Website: slack
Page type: newsletter-management
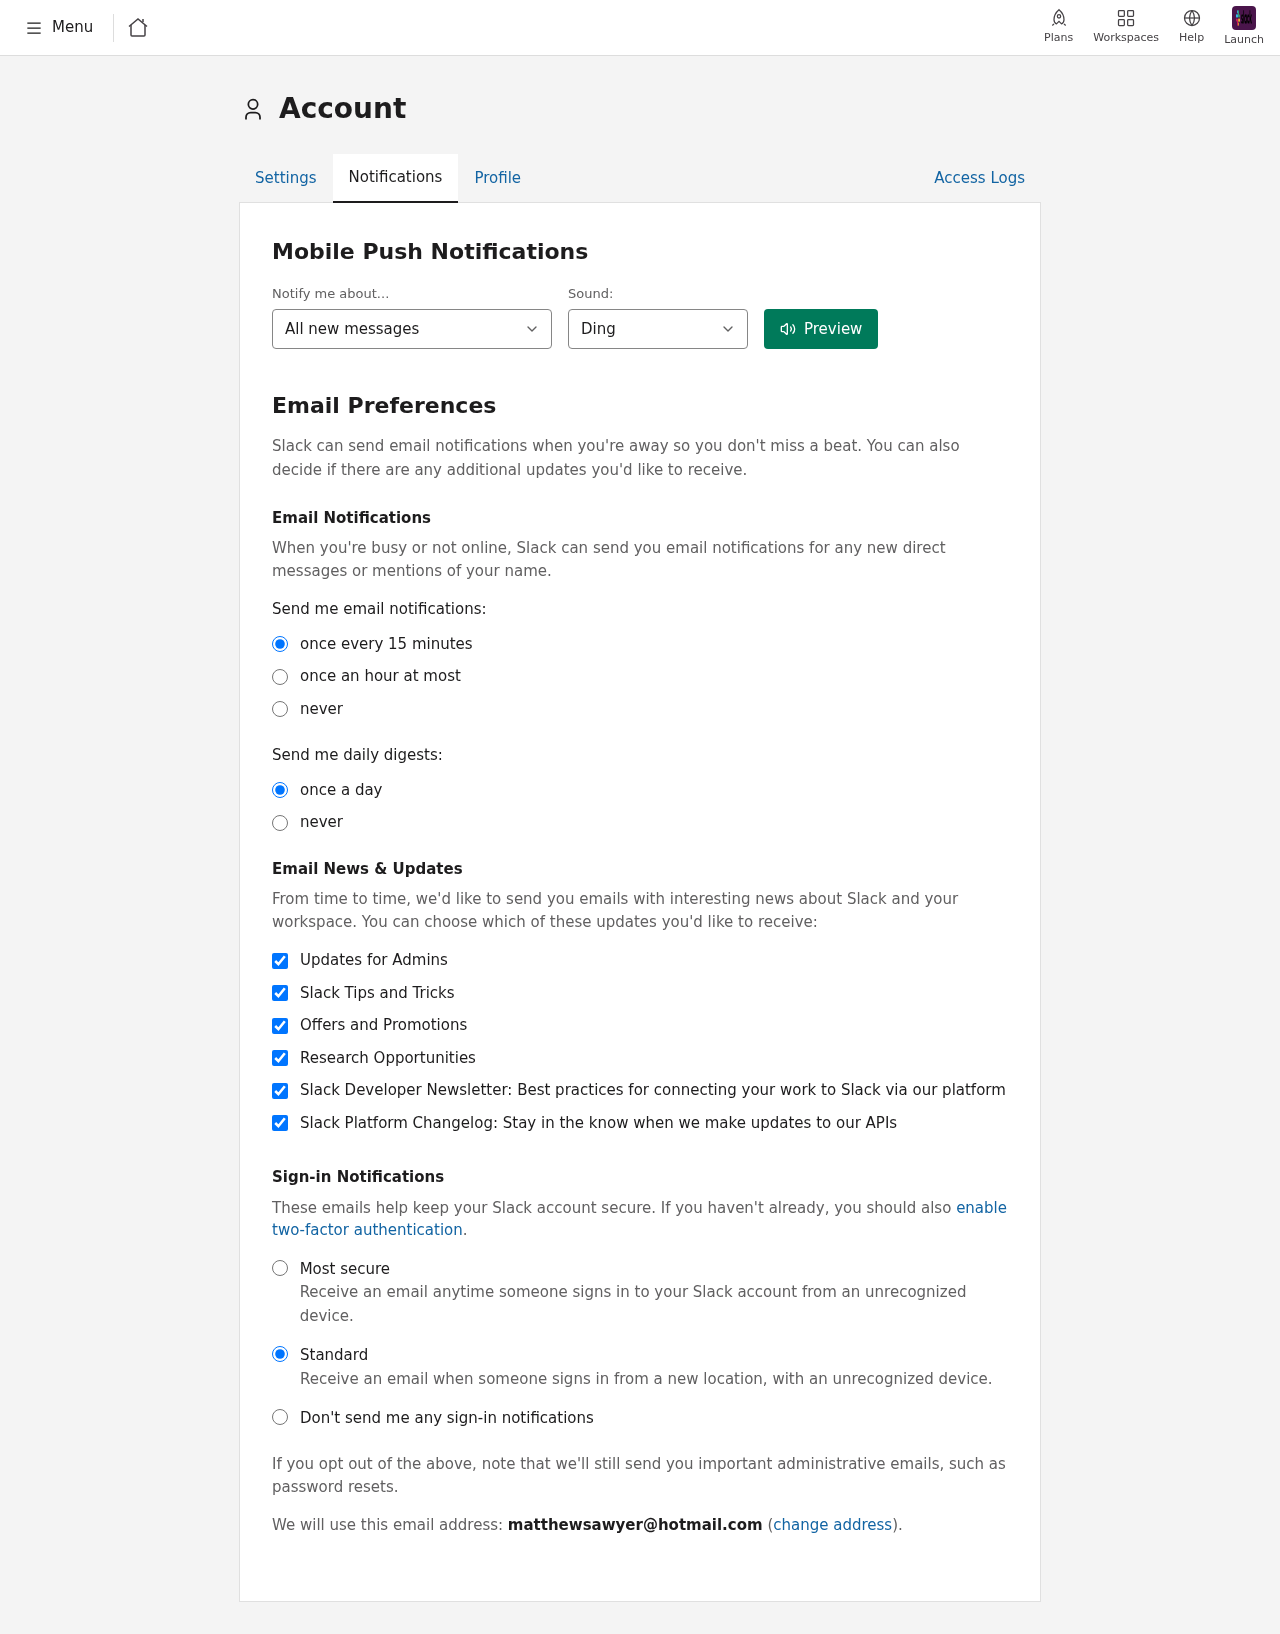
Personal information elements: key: PII_EMAIL
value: matthewsawyer@hotmail.com